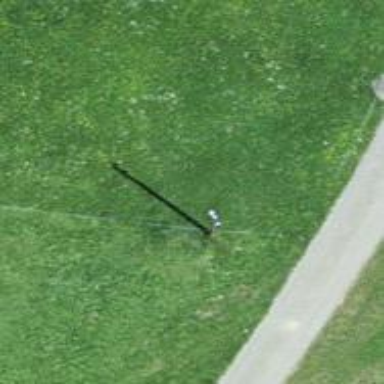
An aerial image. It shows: Power pole.